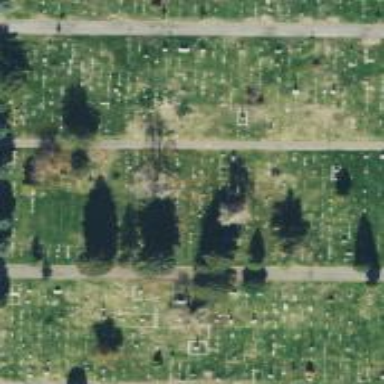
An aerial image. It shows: Sector within cemetery.